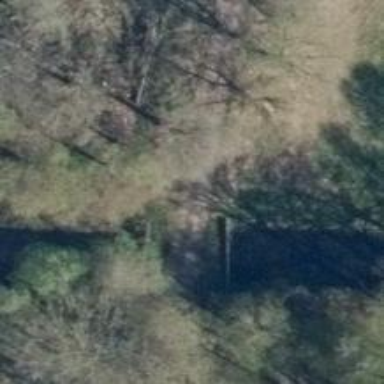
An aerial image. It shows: Tunnel.